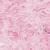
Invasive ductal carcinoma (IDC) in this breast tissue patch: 0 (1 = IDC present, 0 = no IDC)